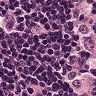
Metastatic tissue present: yes